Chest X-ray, PA view. Patient: 73 years old, sex M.
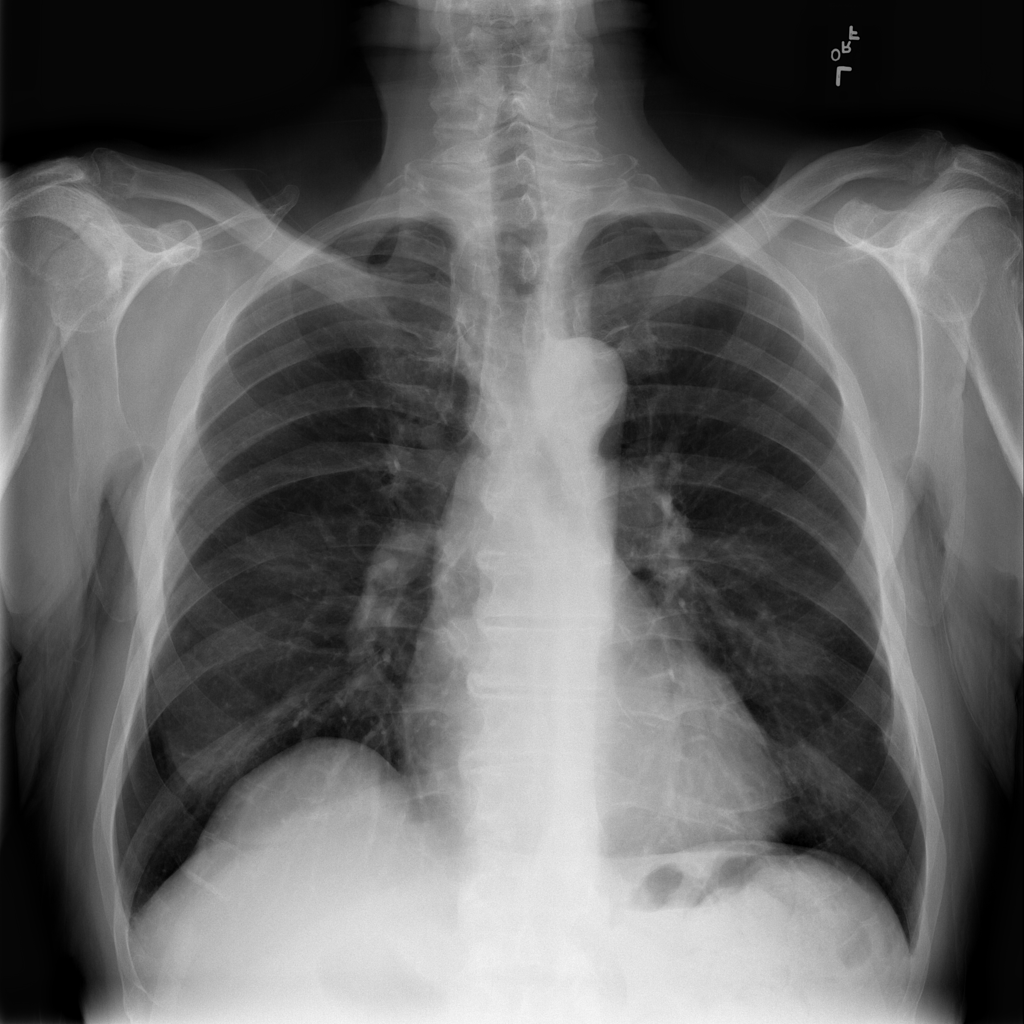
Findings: No Finding